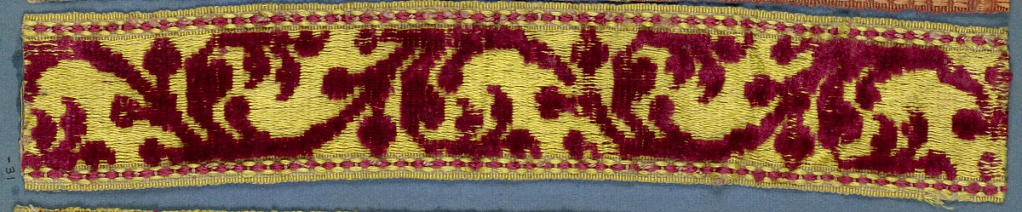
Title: Trimming
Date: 19th century
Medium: silk Technique: cut supplementary warp pile on satin ground (velvet)
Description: Trimming fragment in a design of an angular stem with leaves in red cut velvet on a yellow satin ground.